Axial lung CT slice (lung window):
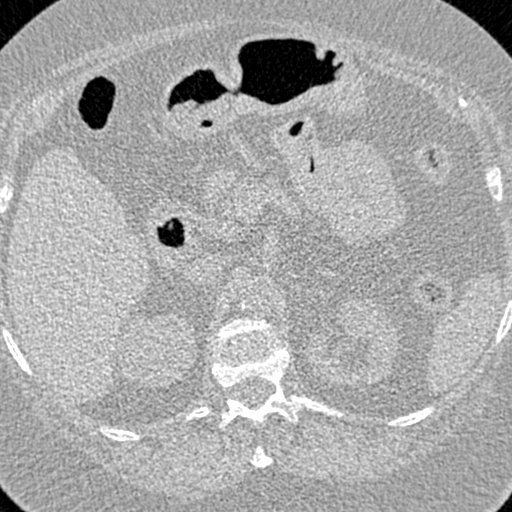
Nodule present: no